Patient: sex M, age 59
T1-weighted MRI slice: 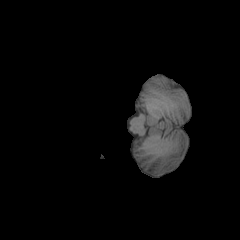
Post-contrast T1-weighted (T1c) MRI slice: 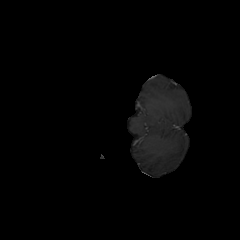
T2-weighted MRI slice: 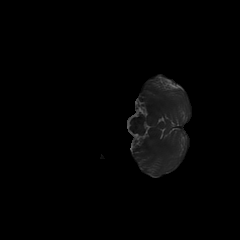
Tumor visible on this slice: no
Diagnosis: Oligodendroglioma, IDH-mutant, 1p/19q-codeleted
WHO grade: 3